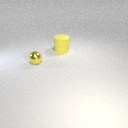
small yellow metal sphere to the left of large yellow rubber cylinder